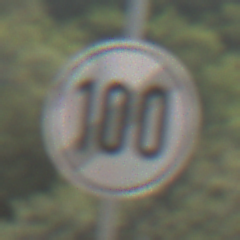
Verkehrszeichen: EndeGeschwindigkeit100
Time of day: Midday
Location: Outdoor (Nature)
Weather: PartlyCloudy
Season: NotSpecified
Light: Natural